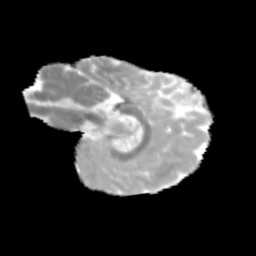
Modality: MD
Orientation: sagittal
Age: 11
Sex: male
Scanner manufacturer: siemens
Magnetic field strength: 3 T
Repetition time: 3.8 s
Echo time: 0.07 s